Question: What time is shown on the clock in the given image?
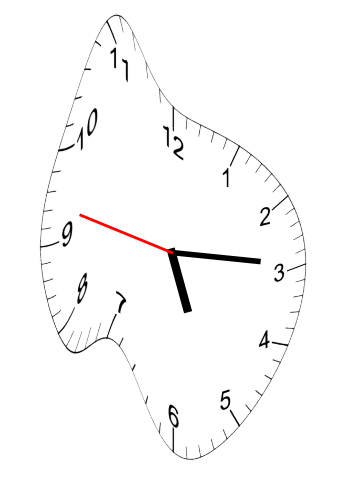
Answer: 05:14:47